Interaction volume radius: 10 \u00c5
Interaction volume height: 25 \u00c5
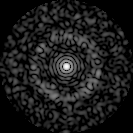
Disorder parameter: 0.8532